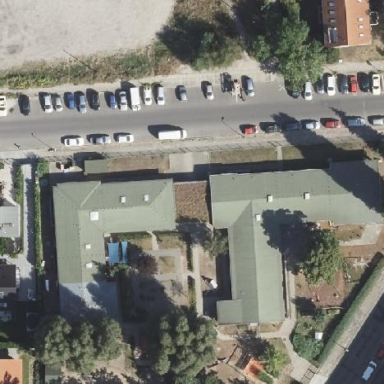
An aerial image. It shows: Kindergarten surrounded by fence.